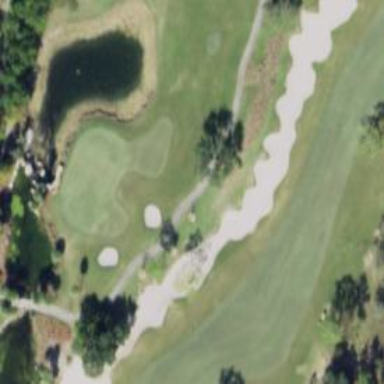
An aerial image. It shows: Golf bunker filled with natural sand.